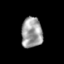
Tissue: skin
Cell type: Epithelial cells
Senescence score: 0.2808
Nuclear area (px): 626
Mean DAPI intensity: 158.851